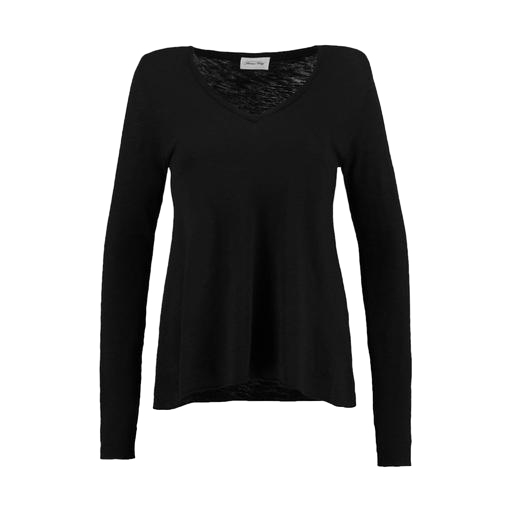
black v-neck top only macy, black tall fitted v neck long sleeve t-shirt slub, black slub jersey long sleeve, white background